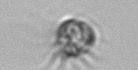
Label: Ciliophora